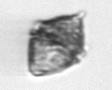
Label: Kryptoperidinium_triquetrum